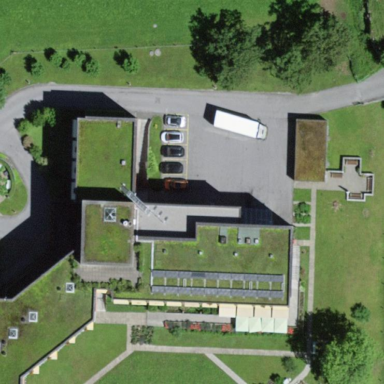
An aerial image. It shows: Building.